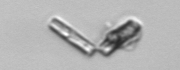
Label: Thalassionema